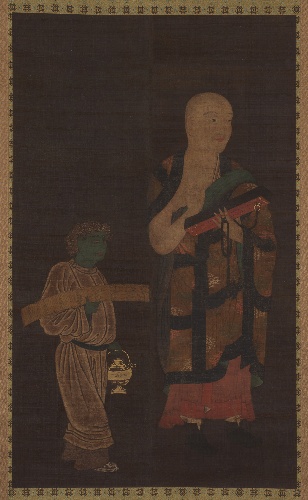
Title: 伝春日基光筆　玄奘三蔵像|Portrait of Xuanzang (Genjō) with Attendant
Artist: Kasuga Motomitsu
Artist bio: Japanese, active early 11th century
Date: 14th century
Object type: Hanging scroll
Classification: Paintings
Medium: Hanging scroll; ink and color on silk
Culture: Japan
Period: Kamakura period (1185–1333)
Dimensions: Image: 48 3/4 x 29 1/4 in. (123.8 x 74.3 cm)
Overall with mounting: 87 1/2 x 37 1/2 in. (222.3 x 95.3 cm)
Overall with knobs: 87 1/2 x 39 1/2 in. (222.3 x 100.3 cm)
Department: Asian Art
Credit line: H. O. Havemeyer Collection, Gift of Horace Havemeyer, 1929
Accession year: 1929
Repository: Metropolitan Museum of Art, New York, NY
Tags: Monks|Men|Portraits